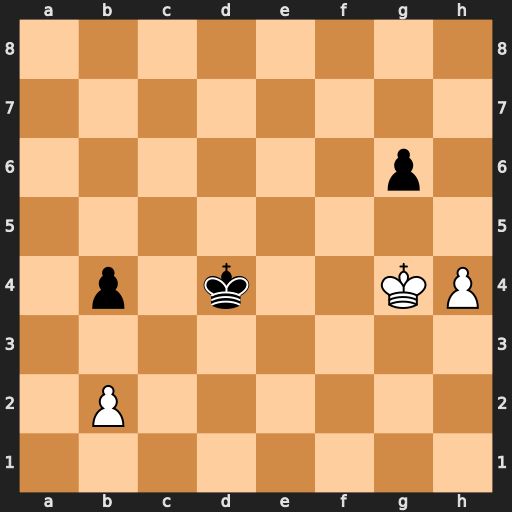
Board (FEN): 8/8/6p1/8/1p1k2KP/8/1P6/8
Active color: w
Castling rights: -
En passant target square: -
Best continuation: Kg5 Kd3 Kxg6 b3 h5 Kc2 h6 Kxb2 h7 Kc2 h8=Q